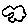
Label: cloud